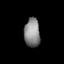
Tissue: lung
Cell type: Endothelial cells
Senescence score: 0.5468
Nuclear area (px): 443
Mean DAPI intensity: 136.659